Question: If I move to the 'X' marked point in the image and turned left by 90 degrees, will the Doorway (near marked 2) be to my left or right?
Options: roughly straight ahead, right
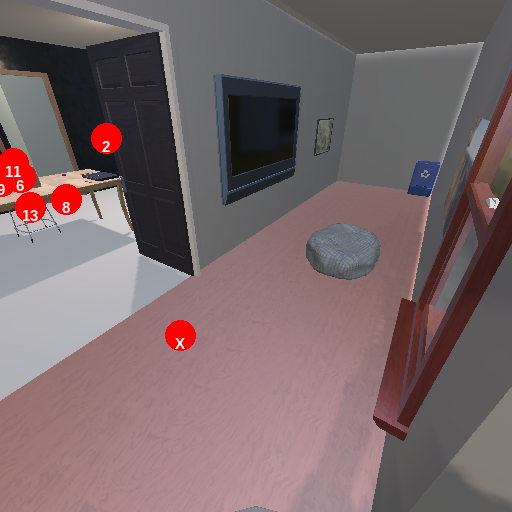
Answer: roughly straight ahead